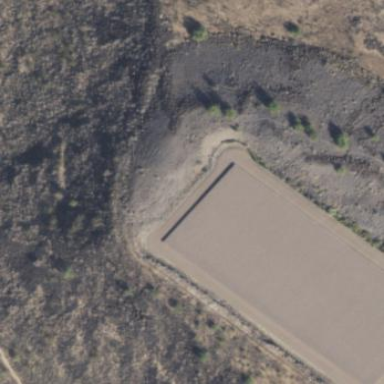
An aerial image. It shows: Storage tank building.